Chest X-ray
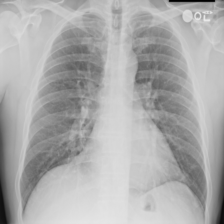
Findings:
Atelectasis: negative
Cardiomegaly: negative
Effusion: negative
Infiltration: negative
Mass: negative
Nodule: negative
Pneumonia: negative
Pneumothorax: negative
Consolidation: negative
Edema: negative
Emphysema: negative
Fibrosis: negative
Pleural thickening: negative
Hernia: negative